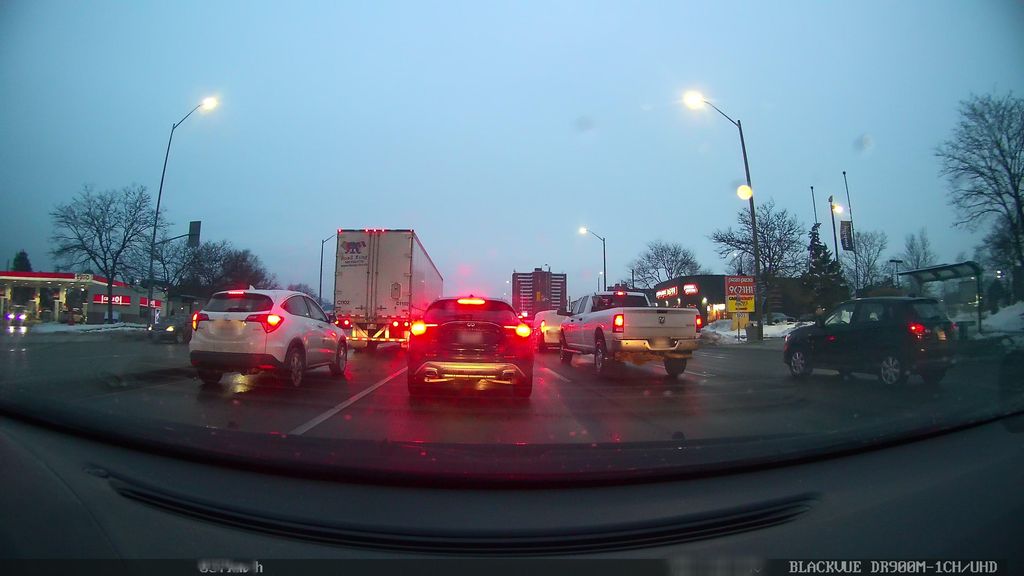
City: toronto